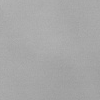
Atmospheric dust classification: dusty